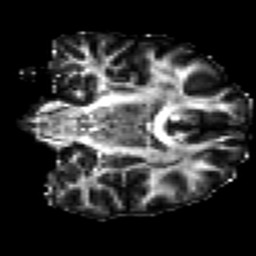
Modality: FA
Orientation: coronal
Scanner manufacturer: siemens
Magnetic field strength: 3 T
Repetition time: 7.8 s
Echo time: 0.09 s